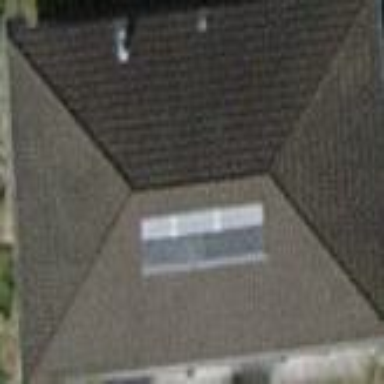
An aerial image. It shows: Hipped roof house.